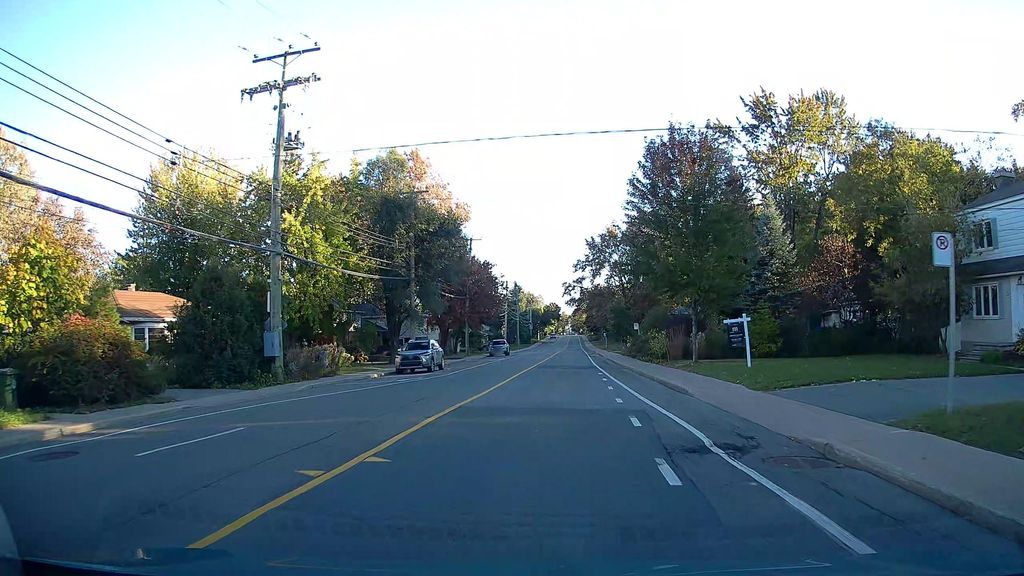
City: montreal